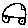
Label: car